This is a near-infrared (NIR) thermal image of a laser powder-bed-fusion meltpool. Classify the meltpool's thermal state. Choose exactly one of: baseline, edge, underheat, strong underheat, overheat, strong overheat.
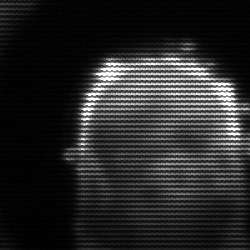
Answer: baseline